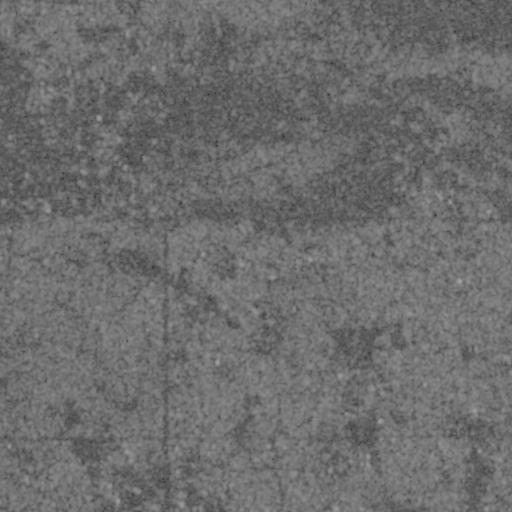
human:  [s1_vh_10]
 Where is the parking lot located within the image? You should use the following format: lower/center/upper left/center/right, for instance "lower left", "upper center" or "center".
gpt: The parking lot is located in the lower left of the image.
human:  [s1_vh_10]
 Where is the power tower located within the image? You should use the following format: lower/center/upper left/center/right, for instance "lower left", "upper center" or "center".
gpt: The power tower is located in the lower left of the image.
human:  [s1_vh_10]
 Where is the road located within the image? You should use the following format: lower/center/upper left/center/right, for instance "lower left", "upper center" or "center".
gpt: There is no road in the image.

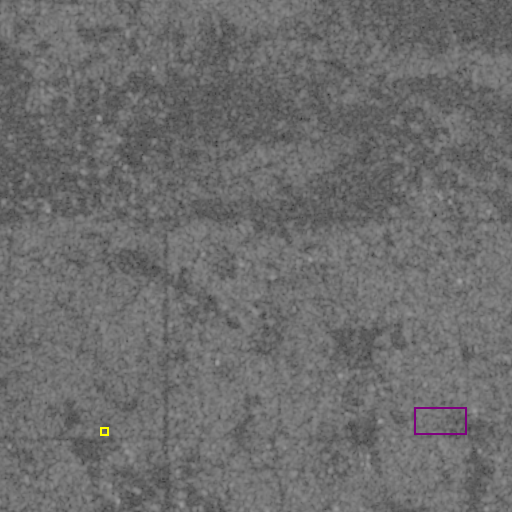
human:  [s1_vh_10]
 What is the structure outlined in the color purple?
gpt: The structure outlined in purple is a crop field.
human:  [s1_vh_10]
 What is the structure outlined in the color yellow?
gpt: The structure outlined in yellow is a parking lot.
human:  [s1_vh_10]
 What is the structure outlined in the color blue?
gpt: There is no blue outline.